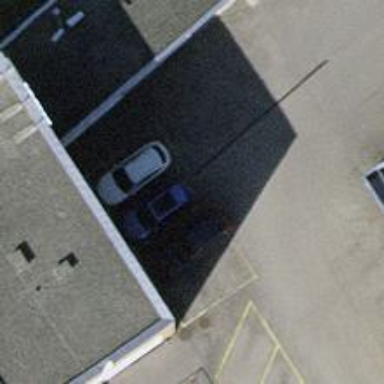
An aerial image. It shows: Charging station.